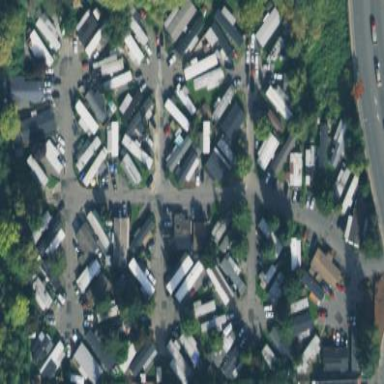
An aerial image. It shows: Residential area designated as trailer park.